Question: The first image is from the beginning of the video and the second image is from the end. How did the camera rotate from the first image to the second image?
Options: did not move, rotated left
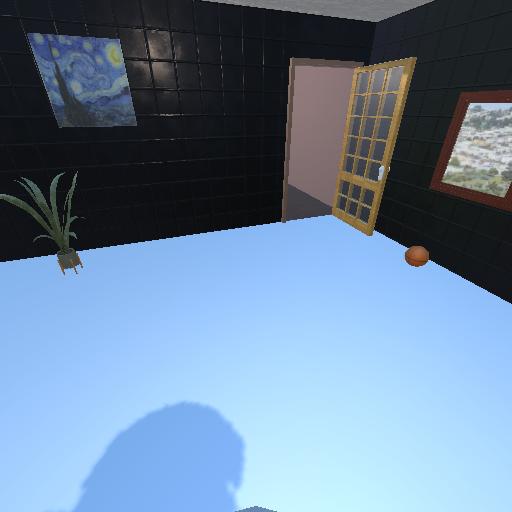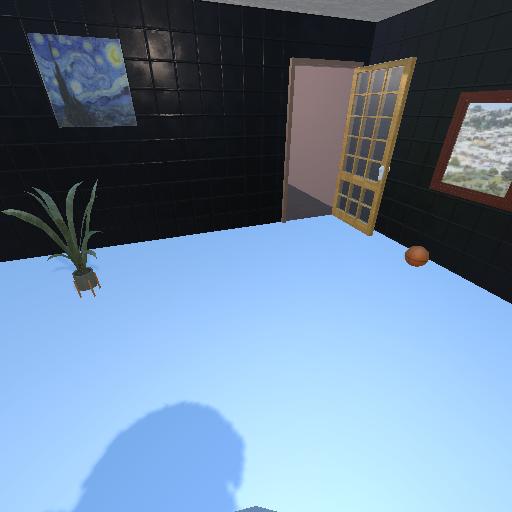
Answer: did not move